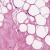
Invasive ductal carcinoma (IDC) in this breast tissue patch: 0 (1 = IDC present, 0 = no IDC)